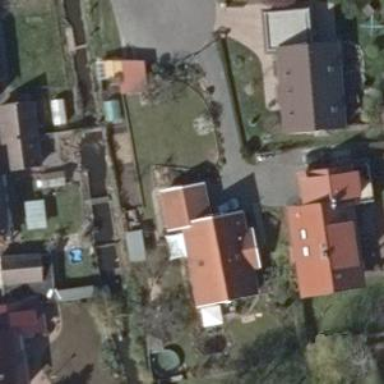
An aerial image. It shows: Gabled roof house.